Question: When I scroll back and forth through my 'GridView', my images aren't recycled correctly and will ultimately display the same image throughout the grid.

'''
public class ImageAdapter extends BaseAdapter {
private Context mContext;
private List<String> mList;
private int mheight;
private int mwidth;
private Bitmap nBitmap;
public ImageAdapter(Context context, List<String> list, int height, int width) {
mContext = context;
mList = list;
mheight = height;
mwidth = width;
}
@Override
public int getCount() {
return mList.size();
}
@Override
public Object getItem(int position) {
return mList.get(position).toString();
}
@Override
public long getItemId(int position) {
return 0;
}
@Override
public View getView(int position, View convertView, ViewGroup parent) {
ImageView imageView;
if (convertView == null) {
imageView = new ImageView(mContext);
InputStream is;
try {
is = mContext.getAssets().open(mList.get(position));
Bitmap bm = BitmapFactory.decodeStream(is);
Bitmap mBitmap = Bitmap.createScaledBitmap(bm, mwidth / 3, mwidth / 3, false);
imageView.setScaleType(ImageView.ScaleType.CENTER_CROP);
this.nBitmap = mBitmap;
} catch (IOException e) {
// TODO Auto-generated catch block
e.printStackTrace();
}
} else {
imageView = (ImageView) convertView;
}
imageView.setImageBitmap(nBitmap);
return imageView;
}
}
'''
i tried to decode the bitmap off the Ui thread scrolling working fast but Thumbnails getting loaded 1 by 1 when starting the app and recycled thumbnails view get changed from orignal view and on low low memoery devices app crash while loading thumbnails from AsyncTask here is updated codde
'''
public class ImageAdapter extends BaseAdapter {
private Context mContext;
private List<String> mList;
private int mheight;
private int mwidth;
private InputStream is;
public ImageAdapter(Context context, List<String> list, int height, int width) {
mContext = context;
mList = list;
mheight = height;
mwidth = width;
}
@Override
public int getCount() {
return mList.size();
}
@Override
public Object getItem(int position) {
return mList.get(position).toString();
}
@Override
public long getItemId(int position) {
return 0;
}
@Override
public View getView(int position, View convertView, ViewGroup parent) {
ImageView imageView;
if (convertView == null) {
imageView = new ImageView(mContext);
} else {
imageView = (ImageView) convertView;
}
InputStream is;
try {
is = mContext.getAssets().open(mList.get(position));
Loadimage task = new Loadimage(imageView , mheight , mwidth);
task.execute(is);
} catch (IOException e) {
// TODO Auto-generated catch block
e.printStackTrace();
}
return imageView ;
}
public class Loadimage extends AsyncTask<InputStream, Void, Bitmap>{
private final WeakReference<ImageView> imageViewReference;
private InputStream is = null;
private int width;
public Loadimage(ImageView imageView, int mheight, int mwidth) {
imageViewReference = new WeakReference<ImageView>(imageView);
this.width=mwidth;
// TODO Auto-generated constructor stub
}
@Override
protected Bitmap doInBackground(InputStream... params) {
is = params[0];
if (is !=null) {
Bitmap bitmap = BitmapFactory.decodeStream(is);
Bitmap nBitmap =Bitmap.createScaledBitmap(bitmap,width/3 , width/3, false);
return nBitmap;
}
return null;
}
@Override
protected void onPostExecute(Bitmap bitmap) {
if (imageViewReference != null && bitmap != null) {
final ImageView imageView = imageViewReference.get();
if (imageView != null) {
imageView.setImageBitmap(bitmap);
imageView.setScaleType(ImageView.ScaleType.CENTER_CROP);
}
}
'''
}
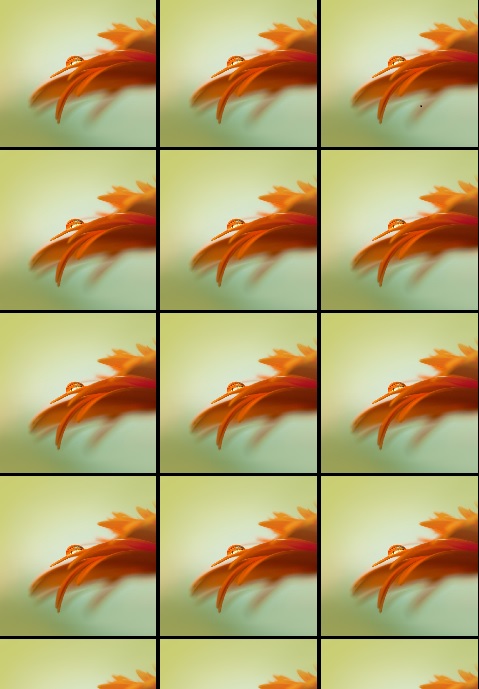
Answer: You need to move the block where you generate the Bitmap outside of the 'if/then'. Right now, you only generate the new Bitmap when 'convertView == null'.
I believe your code would be correct as:
'''
public class ImageAdapter extends BaseAdapter {
private Context mContext;
private List<String> mList;
private int mheight;
private int mwidth;
public ImageAdapter(Context context, List<String> list, int height, int width) {
mContext = context;
mList = list;
mheight = height;
mwidth = width;
}
@Override
public int getCount() {
return mList.size();
}
@Override
public Object getItem(int position) {
return mList.get(position).toString();
}
@Override
public long getItemId(int position) {
return 0;
}
@Override
public View getView(int position, View convertView, ViewGroup parent) {
ImageView imageView;
if (convertView == null) {
imageView = new ImageView(mContext);
} else {
imageView = (ImageView) convertView;
}
InputStream is;
try {
is = mContext.getAssets().open(mList.get(position));
Bitmap bm = BitmapFactory.decodeStream(is);
Bitmap bitmap = Bitmap.createScaledBitmap(bm, mwidth / 3, mwidth / 3, false);
imageView.setScaleType(ImageView.ScaleType.CENTER_CROP);
imageView.setImageBitmap(bitmap);
} catch (IOException e) {
e.printStackTrace();
}
return imageView;
}
}
'''
---
Your scrolling will not be very fluid and you'll get lots of dropped frames because your Bitmap decoding code is inefficient (no caching), and it all happens on the UI thread, which is bad for responsiveness. The bottleneck in your current code is not the allocation and garbage-collection of the 'ImageView's.
The bottleneck is (probably by far) your handling and creation of 'Bitmap's.
You can take a look at the following links for advice:
<URL>
And specifically this one:
<URL>